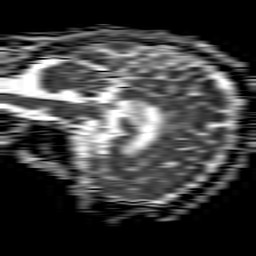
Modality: ADC
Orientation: sagittal
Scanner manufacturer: philips
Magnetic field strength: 1.5 T
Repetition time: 4.6 s
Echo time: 0.08631 s